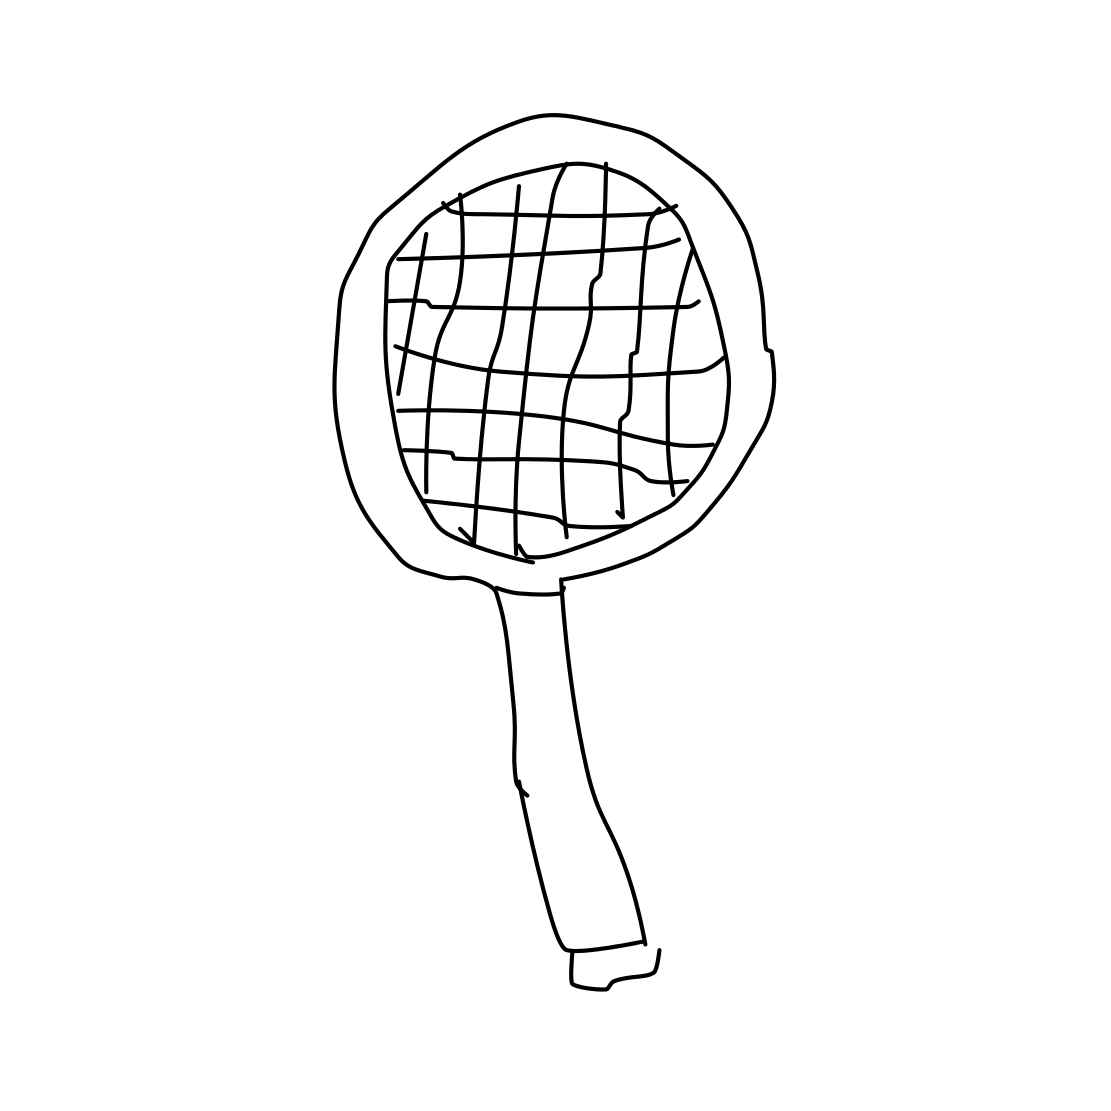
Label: tennis-racket